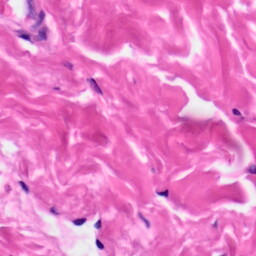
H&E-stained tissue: Skin